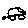
Label: car